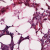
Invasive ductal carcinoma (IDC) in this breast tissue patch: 0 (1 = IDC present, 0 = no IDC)